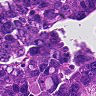
Metastatic tissue present: yes